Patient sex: F
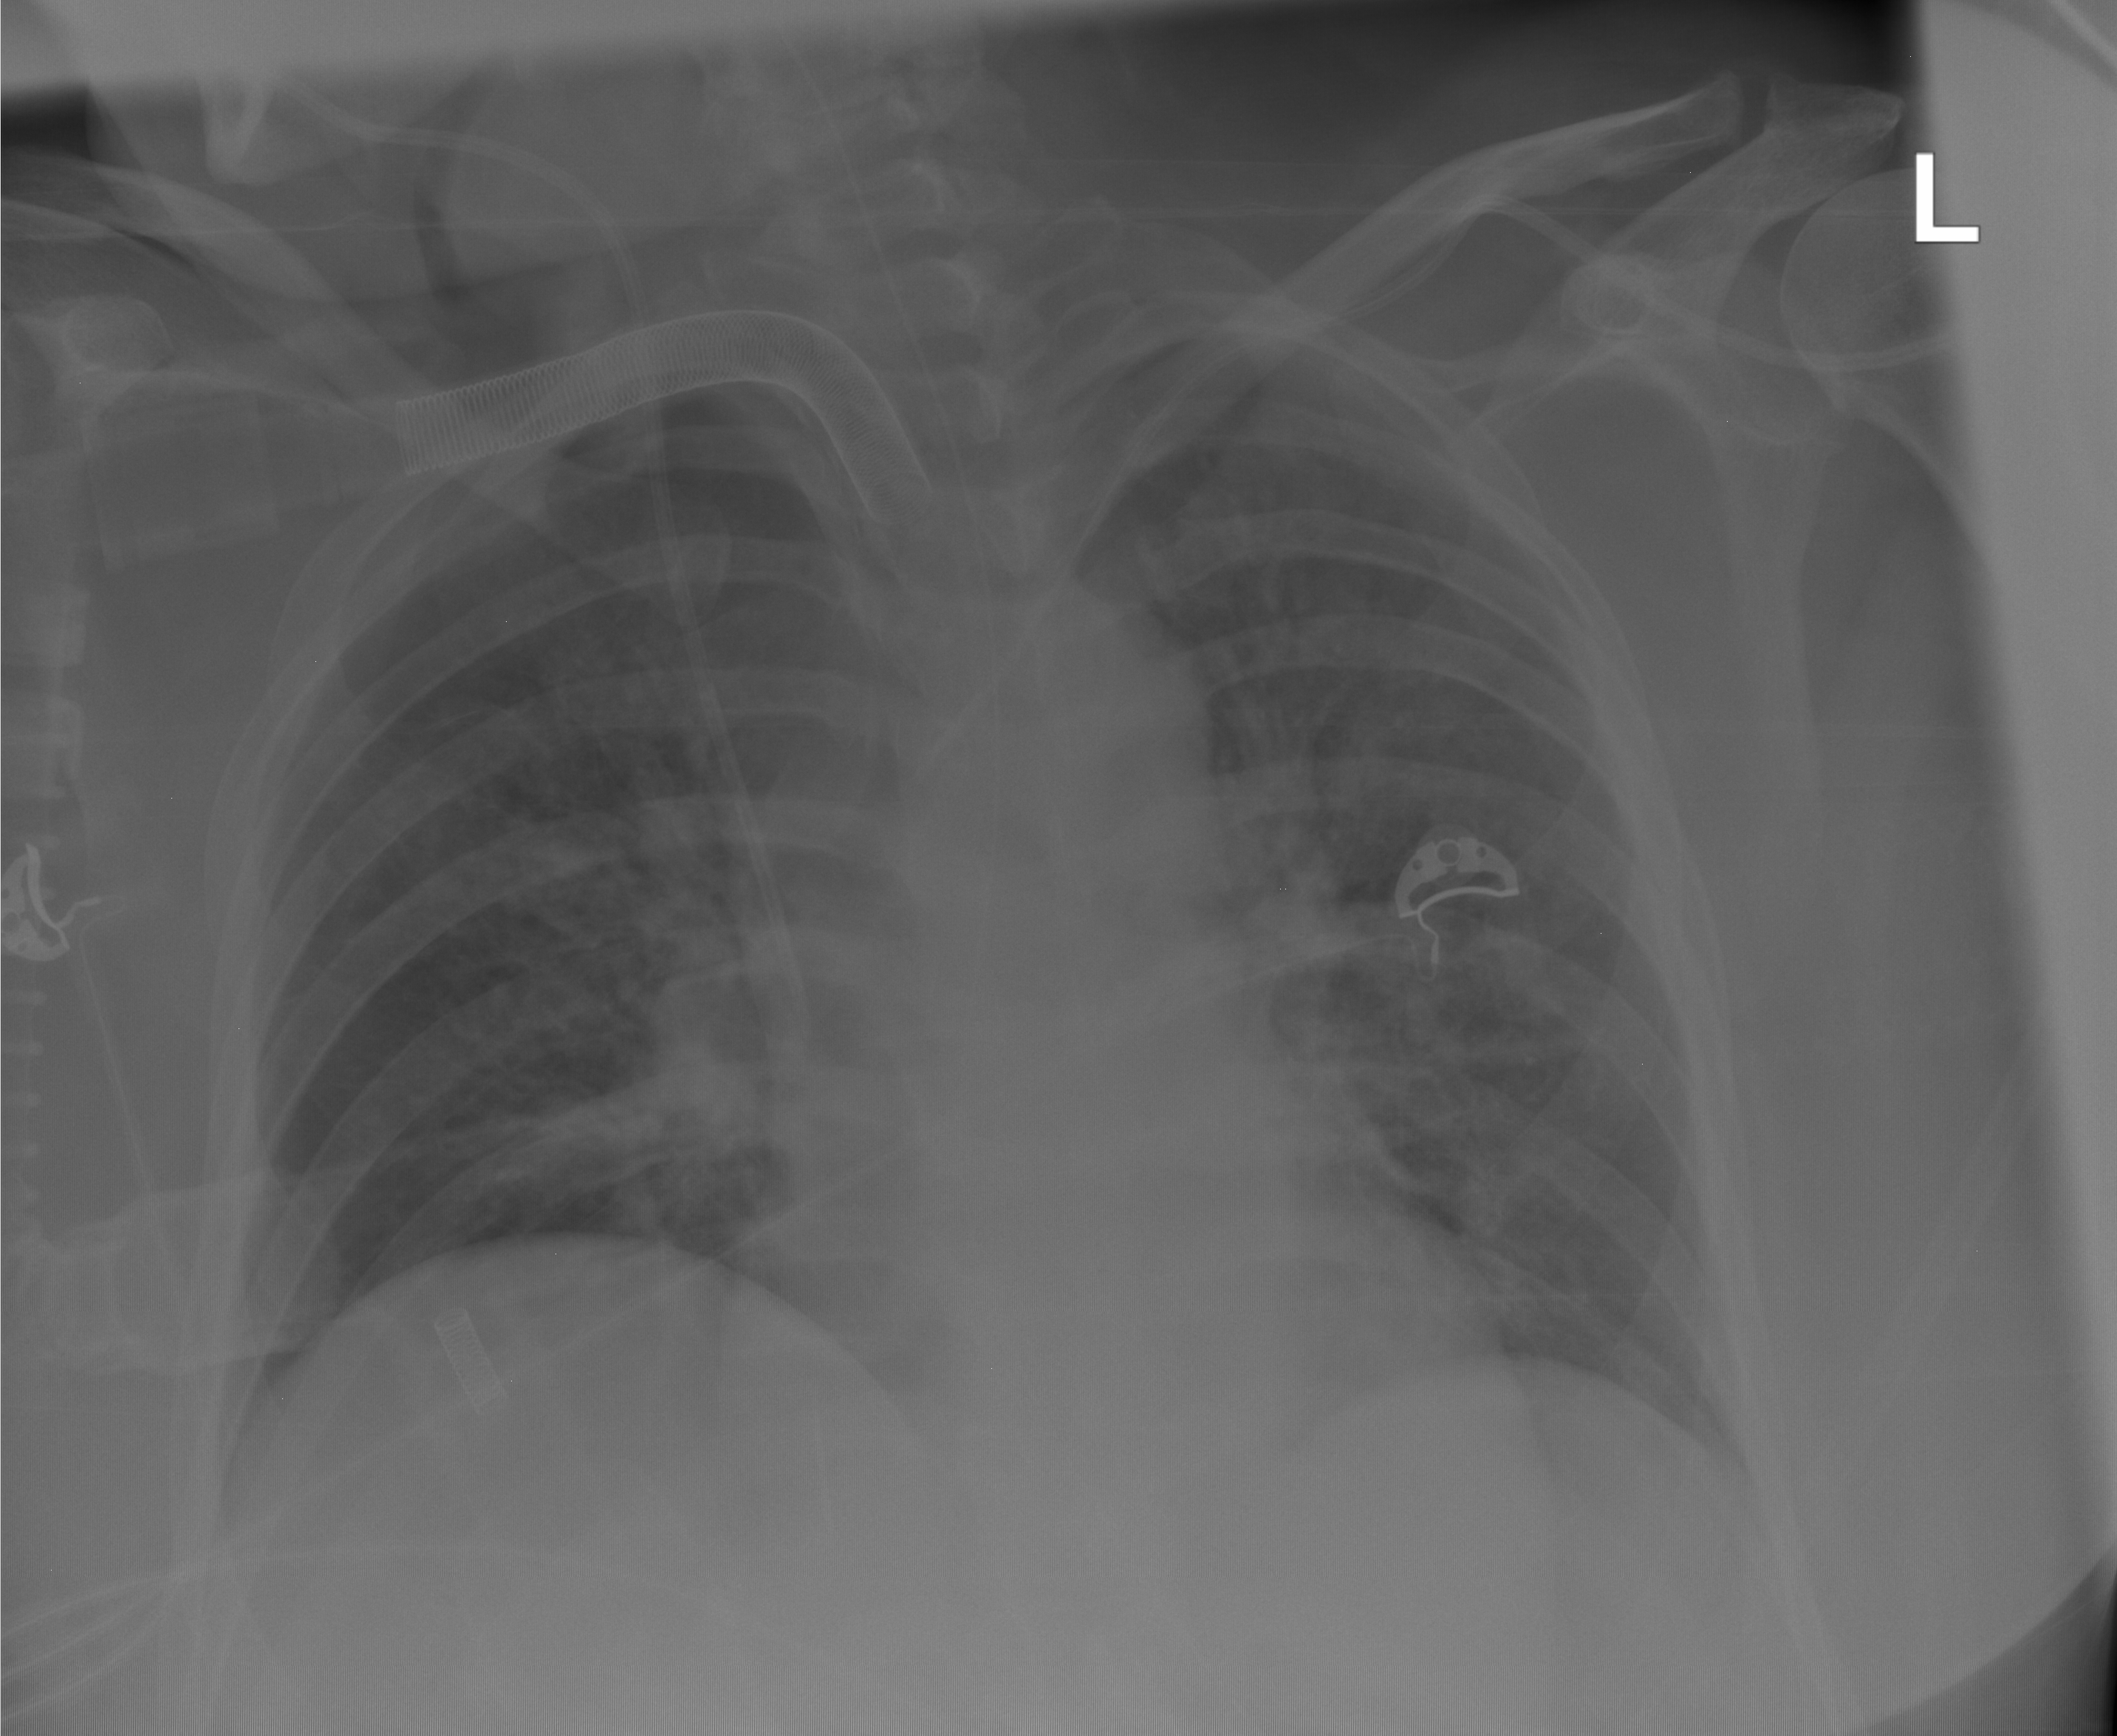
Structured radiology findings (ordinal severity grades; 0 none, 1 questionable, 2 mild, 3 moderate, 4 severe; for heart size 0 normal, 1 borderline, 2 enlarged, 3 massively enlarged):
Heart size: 0
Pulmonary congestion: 0
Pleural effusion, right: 0
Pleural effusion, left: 2
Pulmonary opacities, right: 0
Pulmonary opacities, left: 2
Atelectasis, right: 2
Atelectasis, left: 2